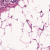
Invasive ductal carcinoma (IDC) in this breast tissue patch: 0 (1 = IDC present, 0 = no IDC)